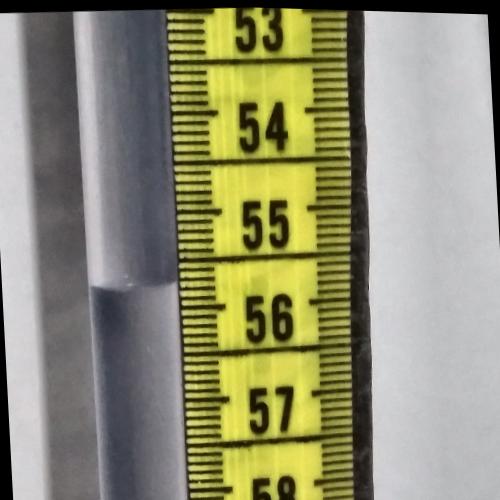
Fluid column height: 55.7 cm